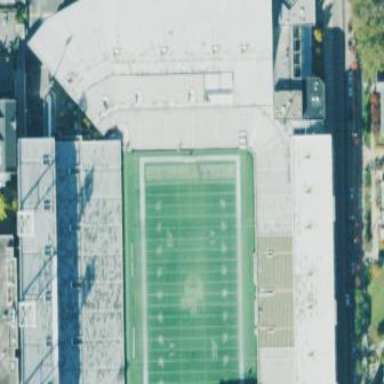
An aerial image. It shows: Athletic pitch used for American football.